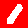
Digit: 1